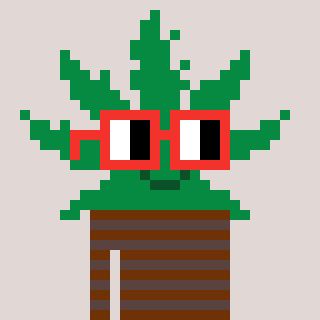
a pixel art character with square red glasses, a weed-shaped head and a darkbrown-colored body on a warm background